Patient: sex F, age 40
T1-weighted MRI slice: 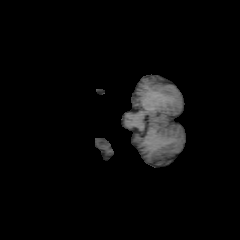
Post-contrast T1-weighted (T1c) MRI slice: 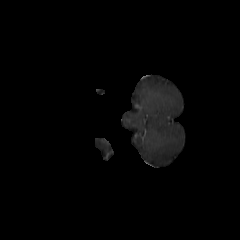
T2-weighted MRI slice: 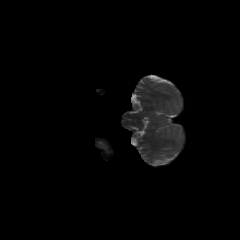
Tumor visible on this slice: no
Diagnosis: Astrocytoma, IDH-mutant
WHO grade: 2